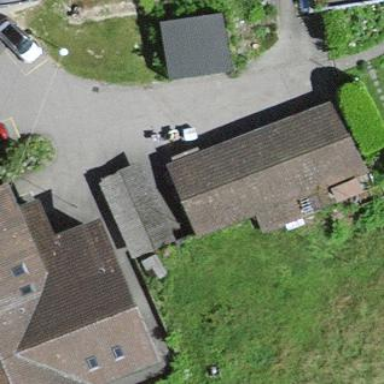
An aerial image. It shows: Garage building.